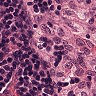
Metastatic tissue present: no